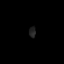
Tissue: prostate
Cell type: T cells
Senescence score: 0.3518
Nuclear area (px): 71
Mean DAPI intensity: 33.423